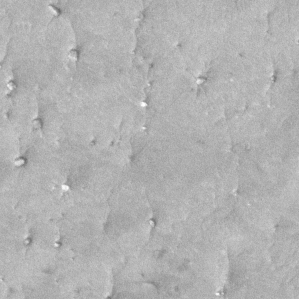
Label: frost